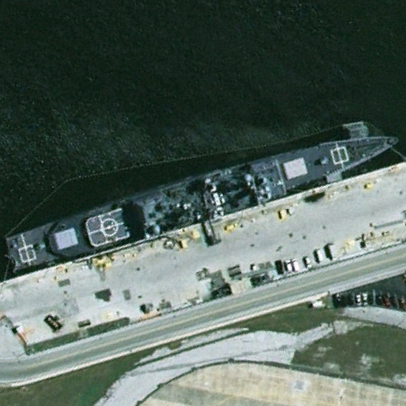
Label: cruiser